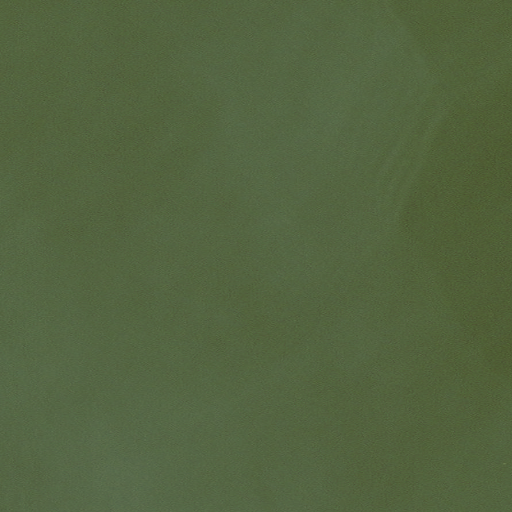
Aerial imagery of bar in Alaska named Dornin Rock containing only unknown